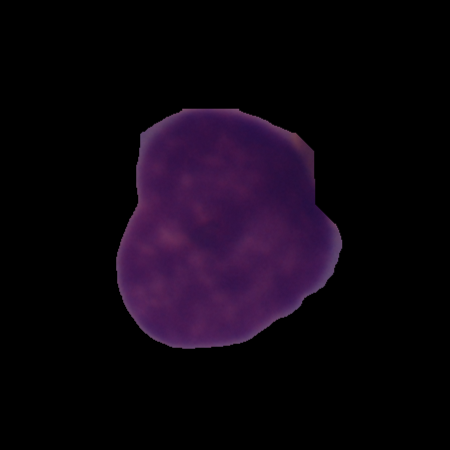
Label: cancer